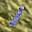
Label: 1